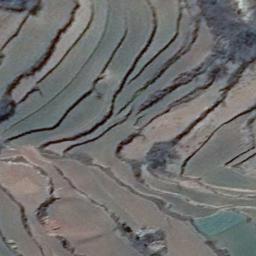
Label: terrace